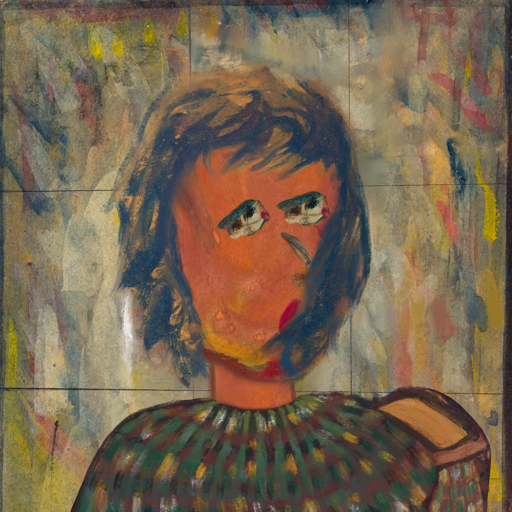
Background: GypsyMother, Head And Neck Side: Mother_And_Son_Son, Face Side: Pipe, Bust: After_Raid, Hair Side: In_The_Sun, Head Accessory: Blank, Second Necklace: Blank, Necklace: Blank, Baby: Blank